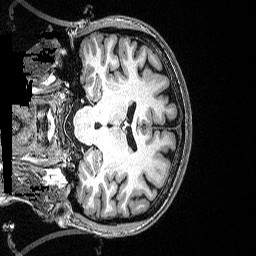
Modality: T1w
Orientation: coronal
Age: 37
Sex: female
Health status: ill
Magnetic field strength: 3 T
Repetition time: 2.53 s
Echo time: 0.00331 s